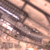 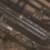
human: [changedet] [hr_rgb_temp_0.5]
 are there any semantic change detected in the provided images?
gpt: The airport roads were extended.